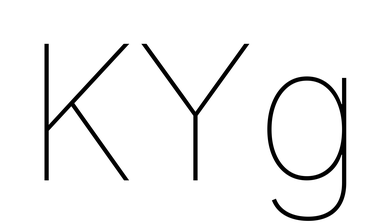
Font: Inter_Thin